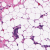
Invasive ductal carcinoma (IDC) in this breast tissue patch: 0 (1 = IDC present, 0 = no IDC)